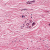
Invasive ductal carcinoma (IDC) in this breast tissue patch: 0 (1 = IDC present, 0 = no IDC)